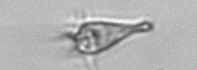
Label: Paratontonia_gracillima